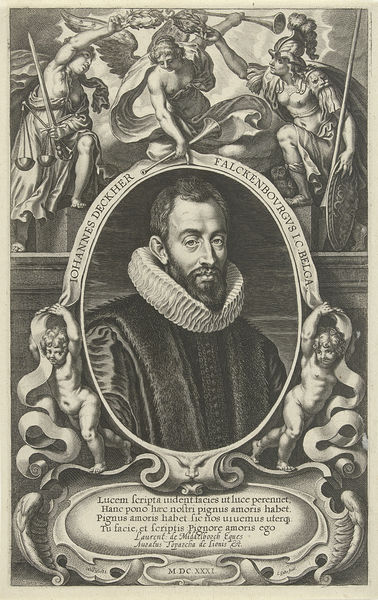
Titel: Portret van Johannes Deckher van Valckenburgh
Künstler: Cornelis (I) Galle
Standort: Amsterdam
Institution: Rijksmuseum
Schlagwörter: mann, nackt, frauen, bart, kragen, pelz, halskrause, portrait, porträt, mantel, poträt, kinder, oval, engel, schrift, inschrift, knöpfe, revers, waage, druck, stich, schwert, text, lorbeerkranz, krieger, kröse, bänder, posaune, putti, justitia, latein, trompete, masken, schriftband, mühlradkragen, hohannes, fama, rollwerk, portrit, wund, loorbeerkranz, kriegsgott